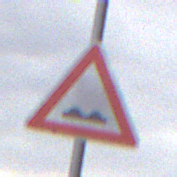
Verkehrszeichen: UnebeneFahrbahn
Umgebung: Outdoor, Suburban
Tageszeit: Midday
Wetter: Overcast
Licht: Natural
Jahreszeit: NotSpecified
Kontrast: LowContrast